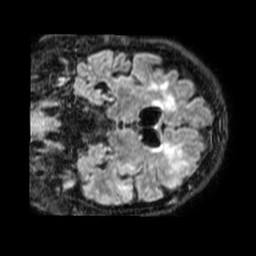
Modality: FLAIR
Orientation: coronal
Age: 75
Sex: female
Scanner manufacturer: philips
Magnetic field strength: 1.5 T
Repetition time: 4.8 s
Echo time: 0.3363 s